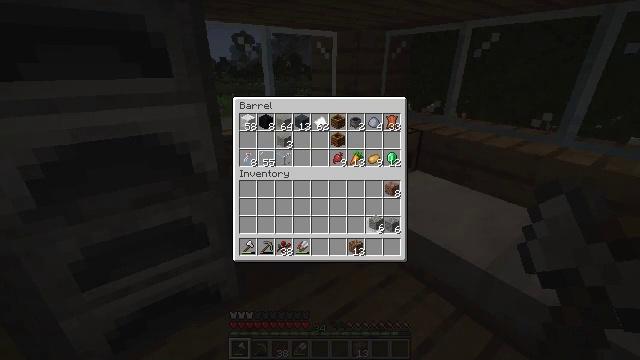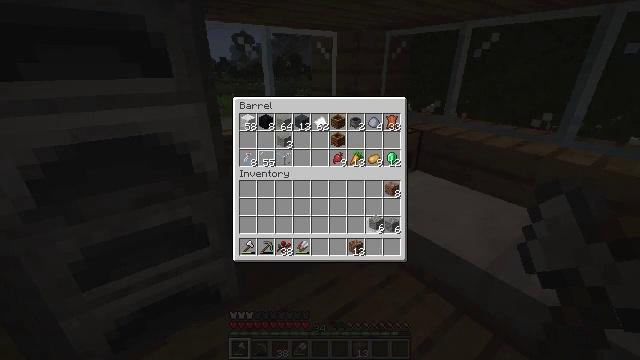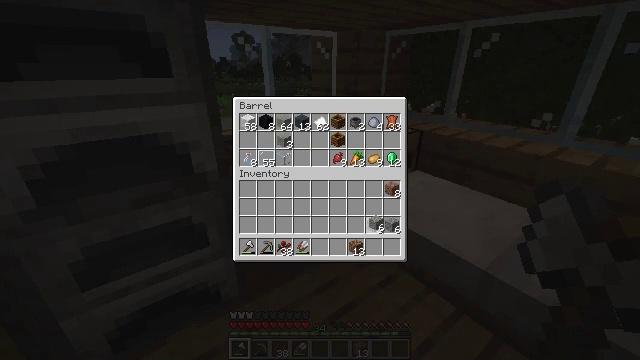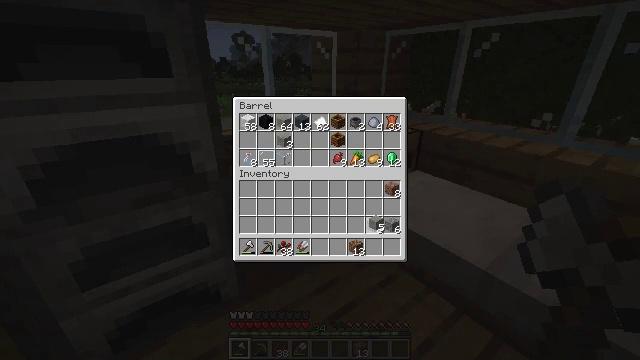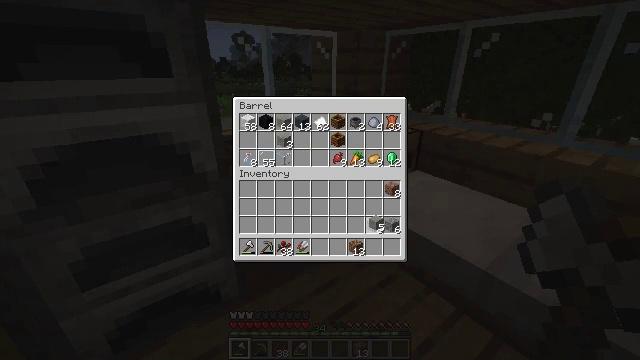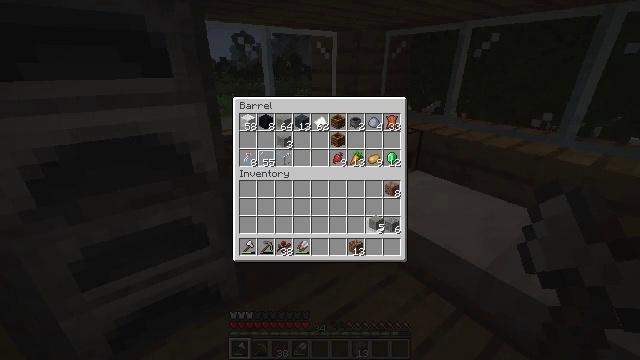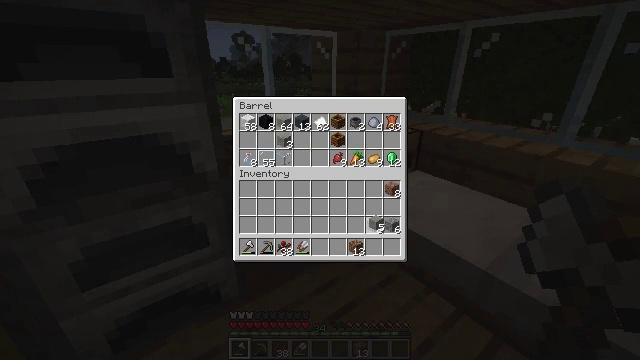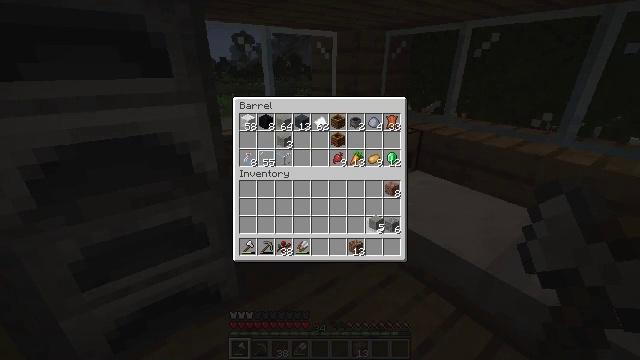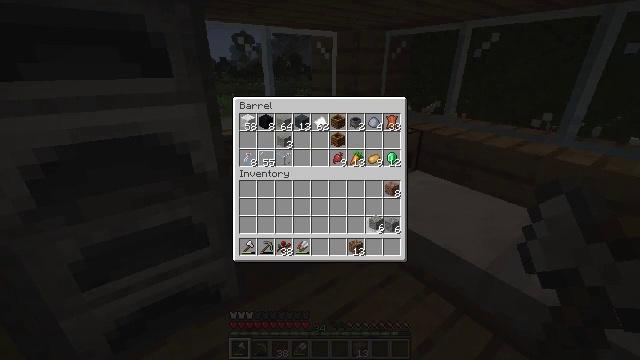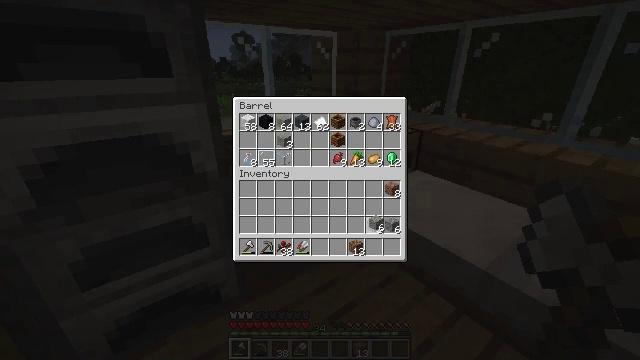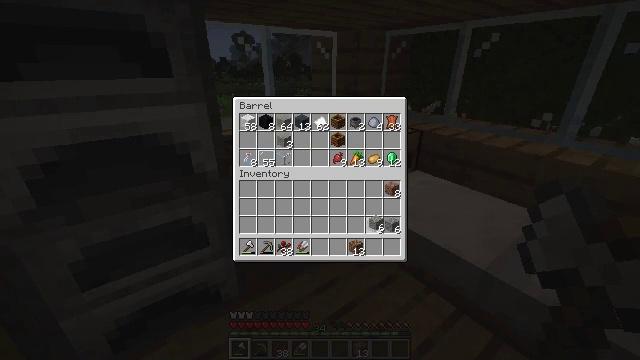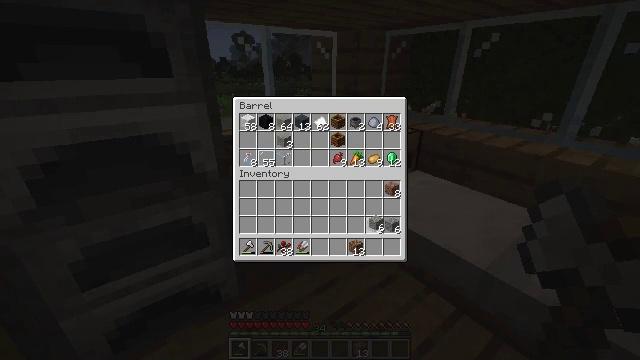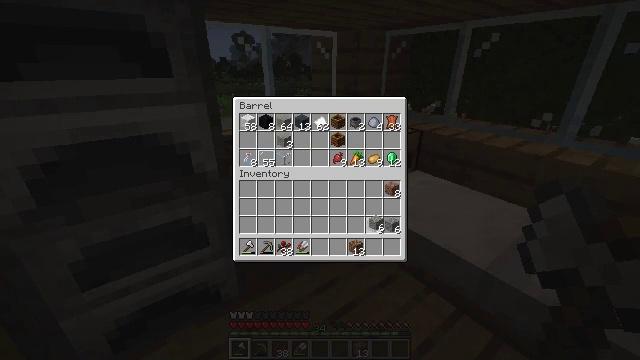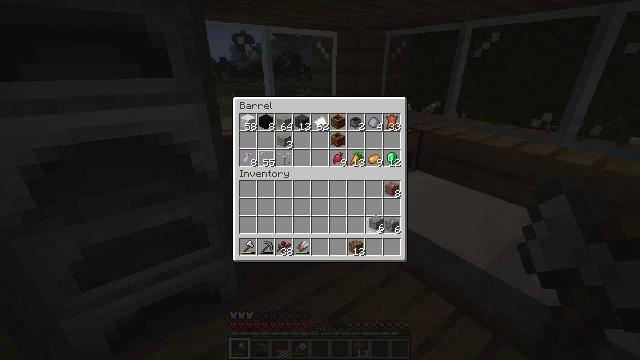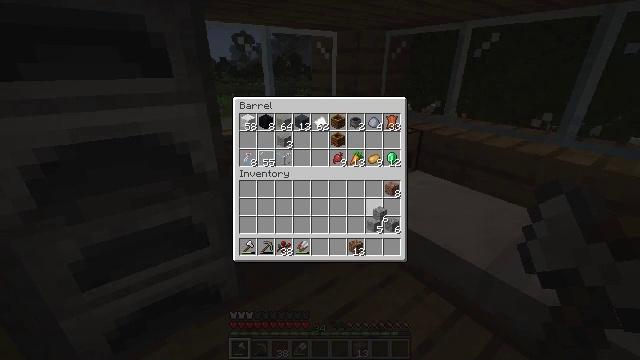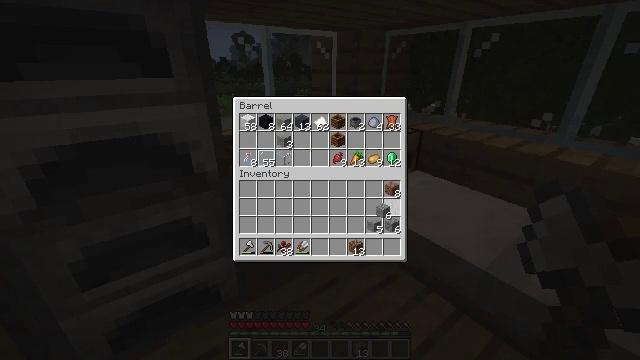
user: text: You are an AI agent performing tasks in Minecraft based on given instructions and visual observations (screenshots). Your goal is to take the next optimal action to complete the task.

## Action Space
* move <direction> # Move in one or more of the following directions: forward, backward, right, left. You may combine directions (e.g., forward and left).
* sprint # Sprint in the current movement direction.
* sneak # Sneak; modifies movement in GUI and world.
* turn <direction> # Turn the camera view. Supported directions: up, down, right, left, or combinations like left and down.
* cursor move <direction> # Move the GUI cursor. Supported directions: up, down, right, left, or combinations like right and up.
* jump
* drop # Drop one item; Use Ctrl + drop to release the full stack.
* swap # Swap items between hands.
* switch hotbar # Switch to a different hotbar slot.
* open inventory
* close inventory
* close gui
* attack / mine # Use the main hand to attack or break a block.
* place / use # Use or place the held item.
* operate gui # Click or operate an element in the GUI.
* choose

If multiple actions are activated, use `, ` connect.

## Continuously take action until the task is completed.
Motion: motion action
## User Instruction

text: Convert materials to black dye.
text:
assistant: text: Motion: operate gui
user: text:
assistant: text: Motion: operate gui
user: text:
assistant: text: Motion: no_op
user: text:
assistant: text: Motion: no_op
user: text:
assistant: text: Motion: operate gui
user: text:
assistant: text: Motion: operate gui
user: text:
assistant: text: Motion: operate gui
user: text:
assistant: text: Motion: no_op
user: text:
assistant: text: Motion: no_op
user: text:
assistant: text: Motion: no_op
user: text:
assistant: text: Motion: no_op
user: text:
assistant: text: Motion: no_op
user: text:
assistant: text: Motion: no_op
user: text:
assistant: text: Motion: cursor move up
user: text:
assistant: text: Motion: no_op
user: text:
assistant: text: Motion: no_op
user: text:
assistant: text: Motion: no_op
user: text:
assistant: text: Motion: operate gui
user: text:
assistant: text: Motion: operate gui
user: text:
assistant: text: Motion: operate gui
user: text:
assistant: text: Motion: no_op
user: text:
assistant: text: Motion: no_op
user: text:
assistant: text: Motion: no_op
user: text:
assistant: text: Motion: cursor move left
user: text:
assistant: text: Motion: no_op
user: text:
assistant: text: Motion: no_op
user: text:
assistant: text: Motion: no_op
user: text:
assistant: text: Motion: no_op
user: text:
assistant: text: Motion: no_op
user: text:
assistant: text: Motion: no_op